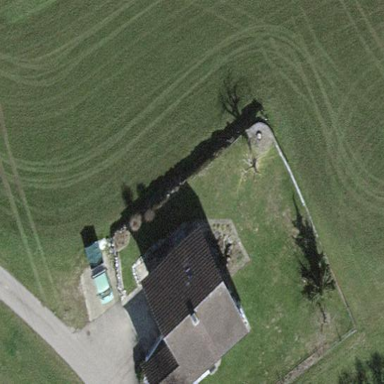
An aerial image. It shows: Simple house.